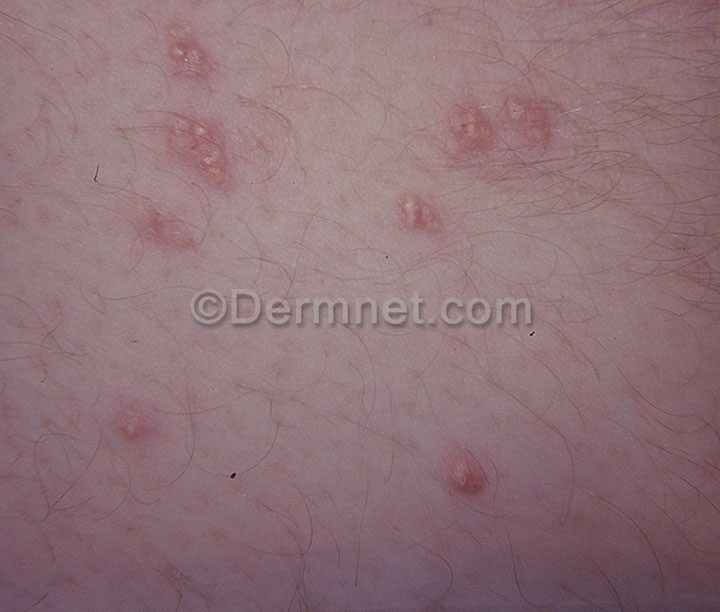
Disease: Systemic Disease